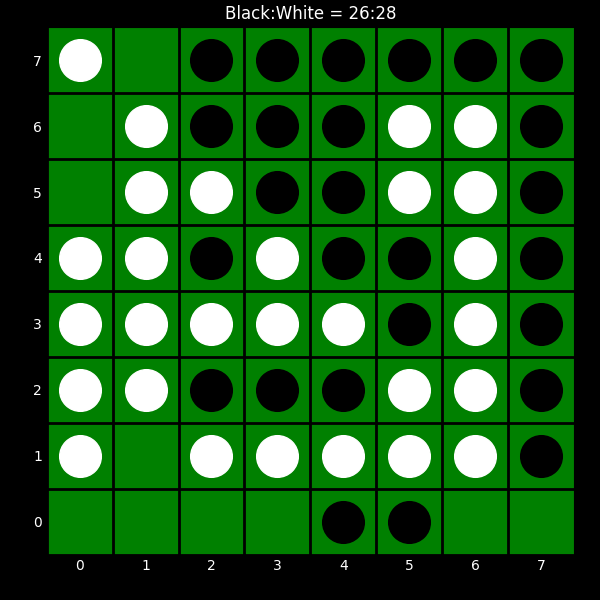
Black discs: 26
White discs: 28